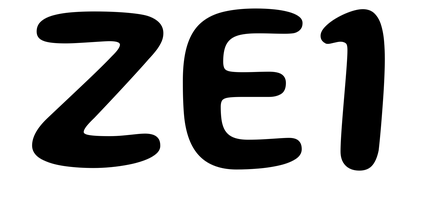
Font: Gluten_Medium